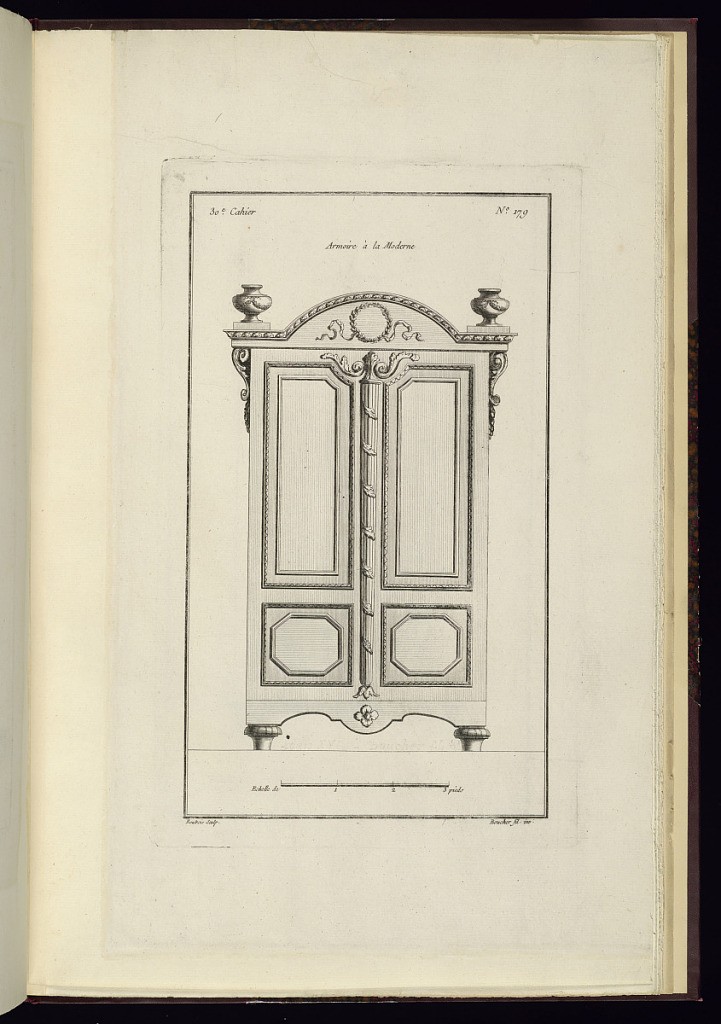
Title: Armoire à la Moderne
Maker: Juste-François Boucher, French, 1736 – 1782
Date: ca. 1775
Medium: Engraving on off white laid paper
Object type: Print
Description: Design for a double door armoire decorated with ornament motifs including vases, octagonal panels, scallops, a laurel wreath with ribbons, scrolling acanthus lead, lamb tongue, fluting, and rosette. The plate is signed.